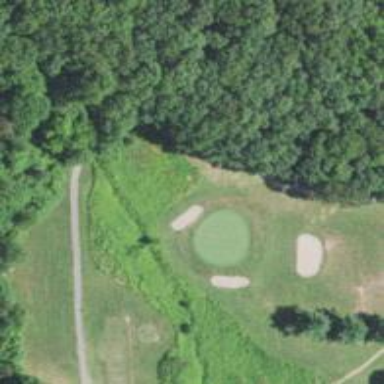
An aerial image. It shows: Golf bunker.